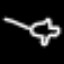
Label: airplane